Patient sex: M
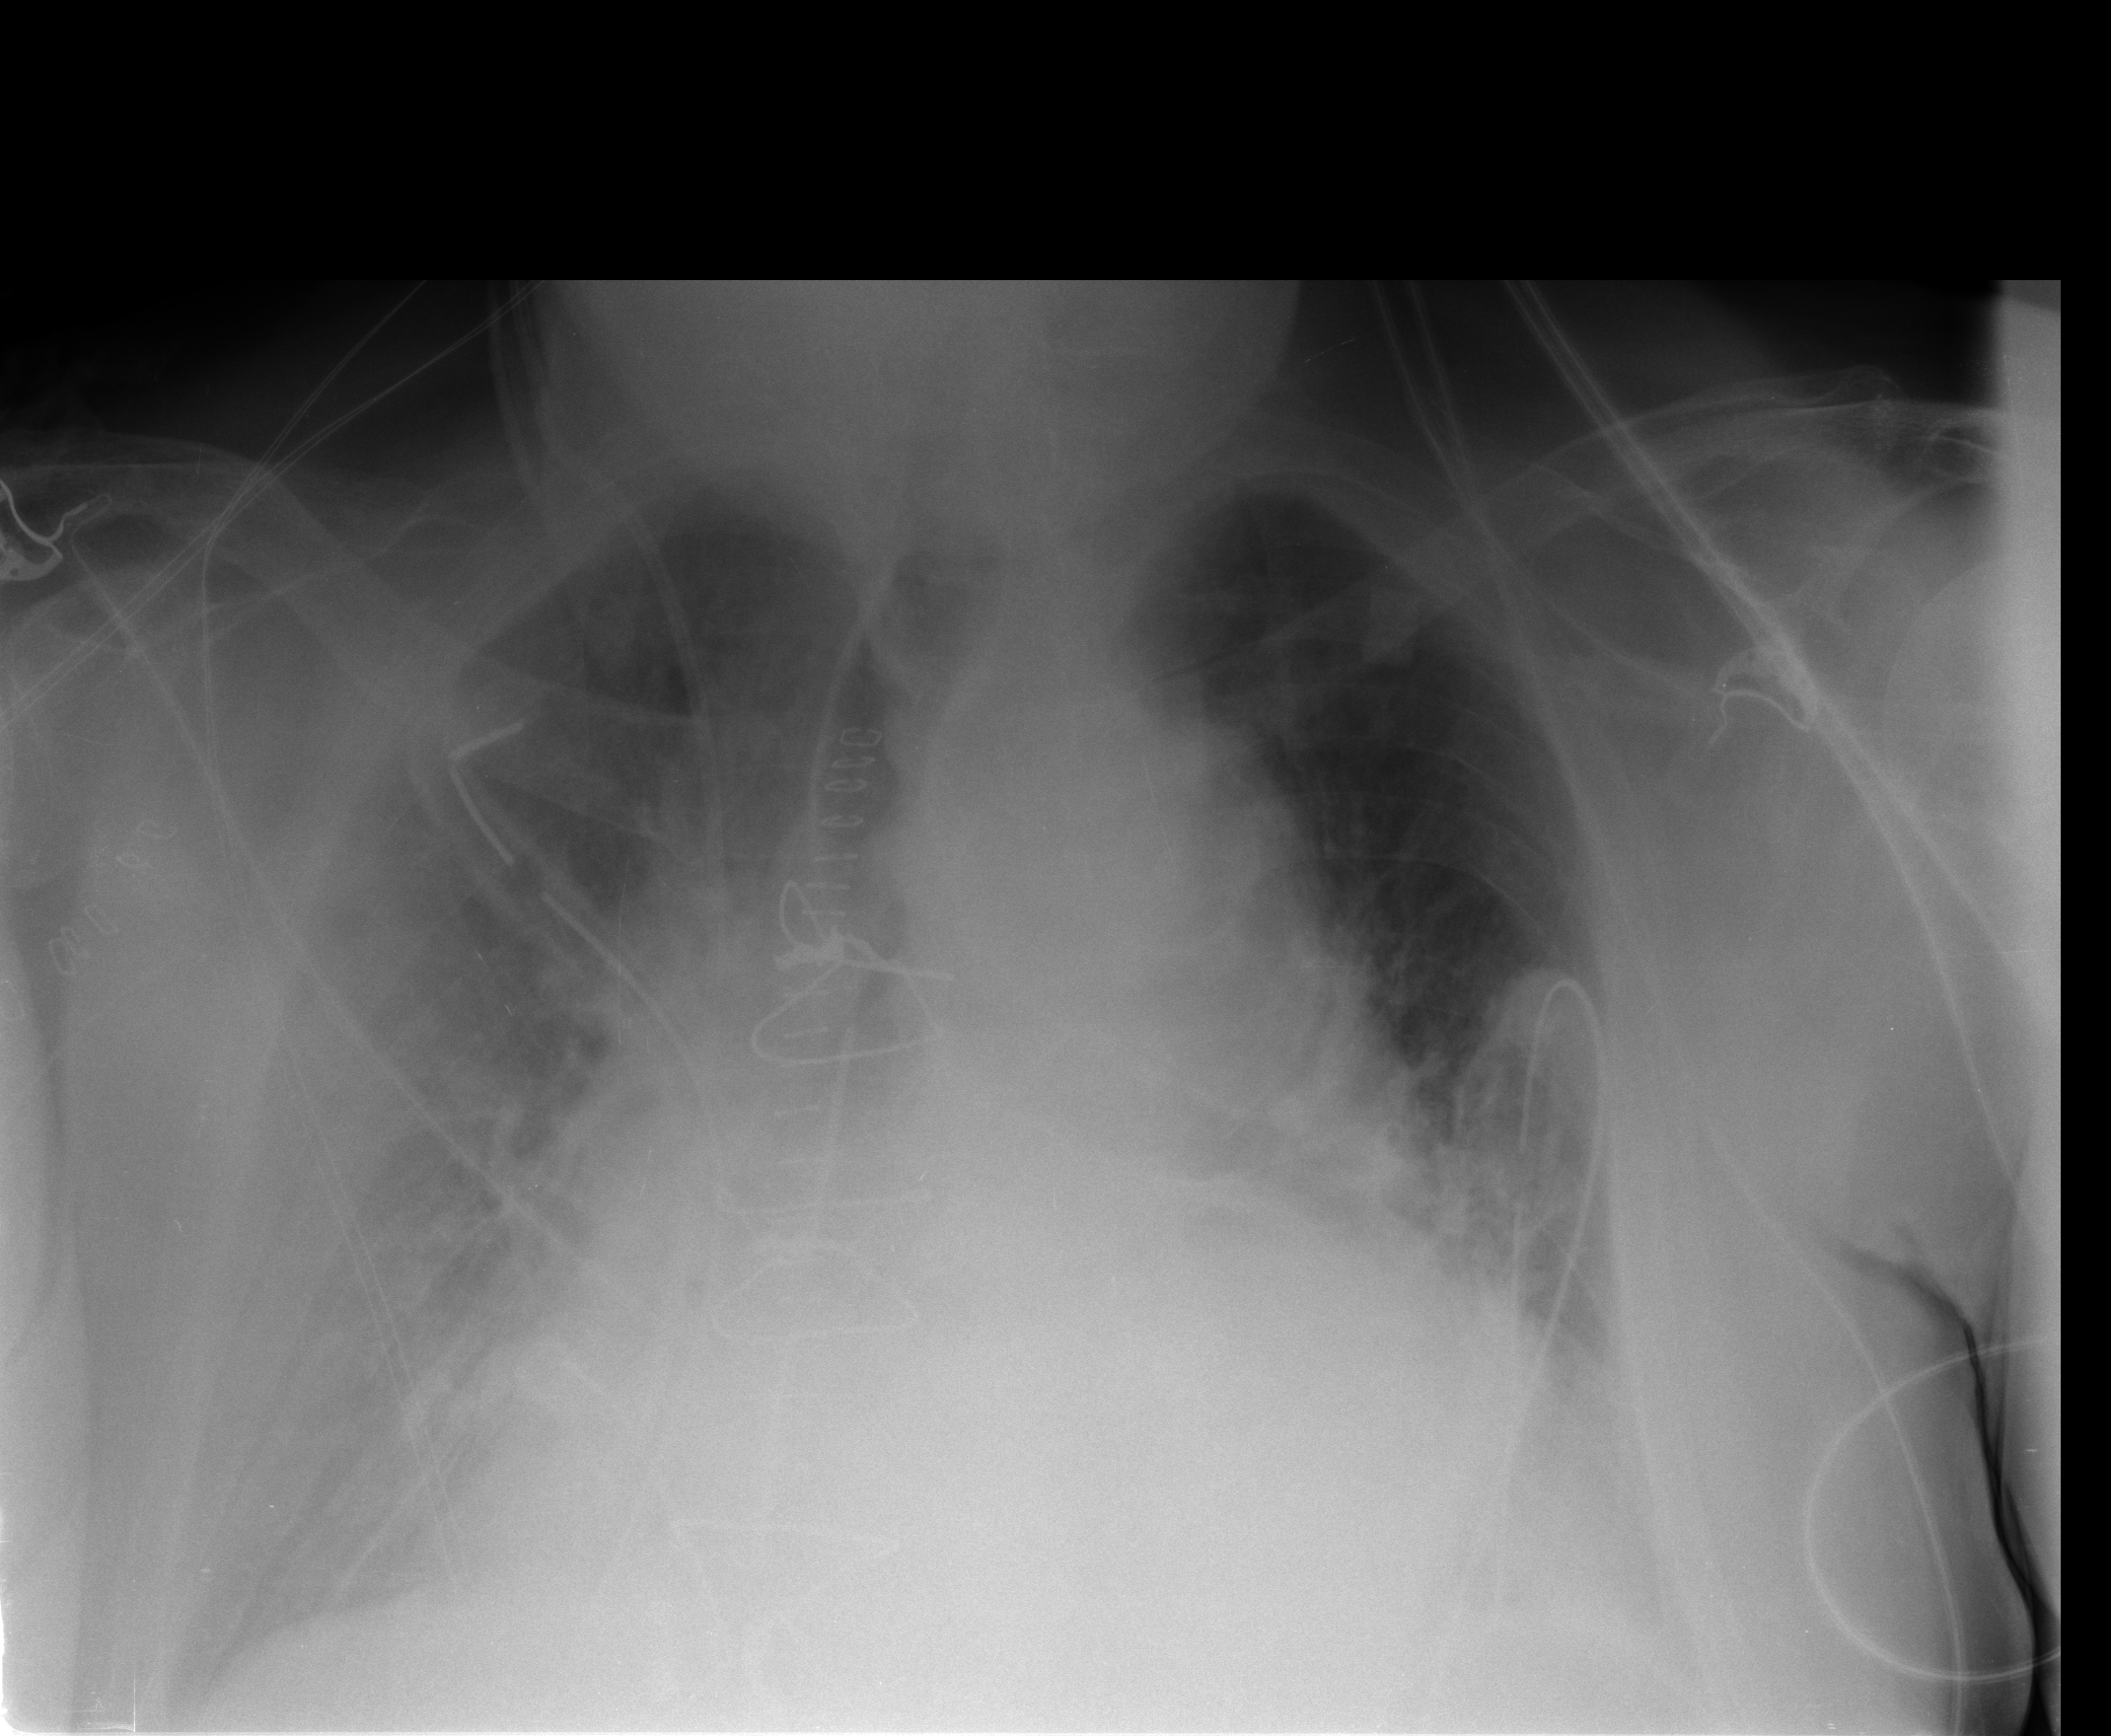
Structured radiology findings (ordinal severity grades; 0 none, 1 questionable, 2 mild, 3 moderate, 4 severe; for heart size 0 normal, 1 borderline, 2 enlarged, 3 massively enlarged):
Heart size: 2
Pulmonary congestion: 2
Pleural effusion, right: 3
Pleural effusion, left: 2
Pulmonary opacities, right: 0
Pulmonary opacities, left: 0
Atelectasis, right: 2
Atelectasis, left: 2